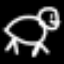
Label: frog